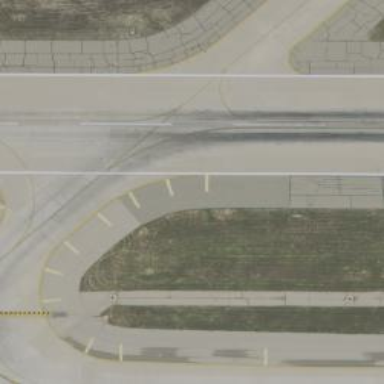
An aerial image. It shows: Image of taxiway at airport.